Question: I'm developing a Tray application with Borderless Form which runs in the background.
if user wants to perform different operations, they can open context menu by right clicking on the tray icon(NotifyIcon).
so my requirements are :
1.Application always starts in minimized mode and trayicon willbe displayed.
2.Application should not be appeared from the Taskbar.
3.Application should not be visible from ALT+TAB menu.
I have implemented above two requirements but while trying to hide the application from ALT+Tab menu it is working (not visible from ALT+TAB) but its creating small edged window with application title at left side corner on top of Taskbar as shown in below image:

I want to remove that small edged window.
Here is my code:
'''
public Form1()
{
InitializeComponent();
this.FormBorderStyle = System.Windows.Forms.FormBorderStyle.None;
HideThisForm();
}
protected override CreateParams CreateParams
{
get
{
// Turn on WS_EX_TOOLWINDOW style bit
CreateParams cp = base.CreateParams;
cp.ExStyle |= 0x80;
return cp;
}
}
private void HideThisForm()
{
this.ShowInTaskbar = false;
this.WindowState = FormWindowState.Minimized;
this.Hide();
notifyApp.Visible = true;
notifyApp.ShowBalloonTip(2000, "BackgroundApp",
"This APP is running @ Background", ToolTipIcon.Info);
}
'''
P.S: i have gone through few similar posts in StackOverflow but none of them facing similar issue.
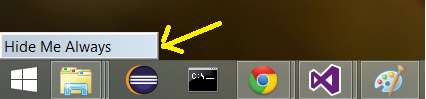
Answer: I've accomplished this before using 'this.Opacity=0;'. Kind of hackish, but with WinForms, it might be the only way.